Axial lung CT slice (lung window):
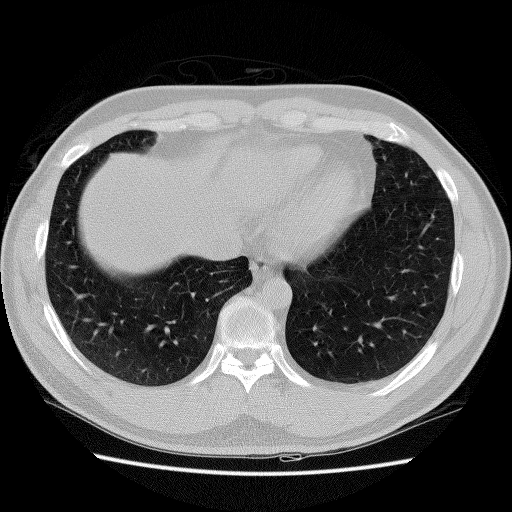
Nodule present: no